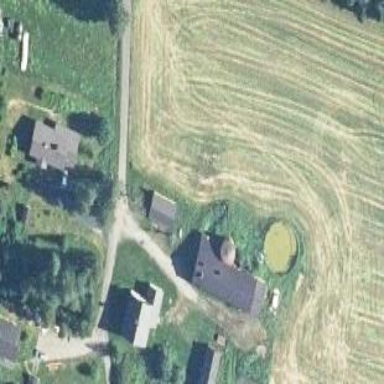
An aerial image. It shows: Farmyard area.